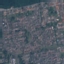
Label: Residential